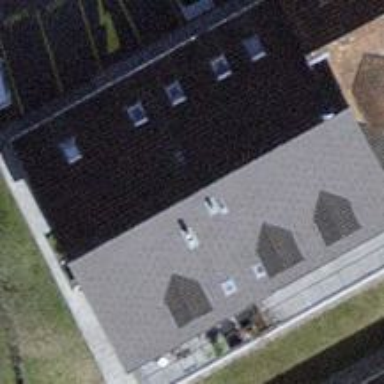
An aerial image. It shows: Building with tile roof.